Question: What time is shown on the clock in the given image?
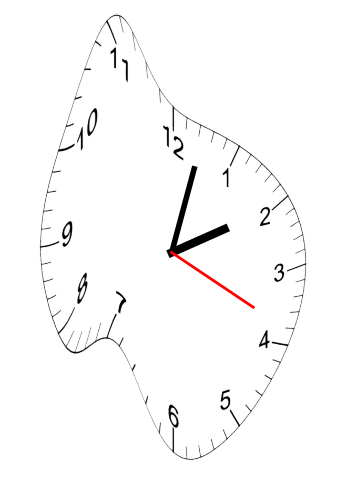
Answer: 02:02:19